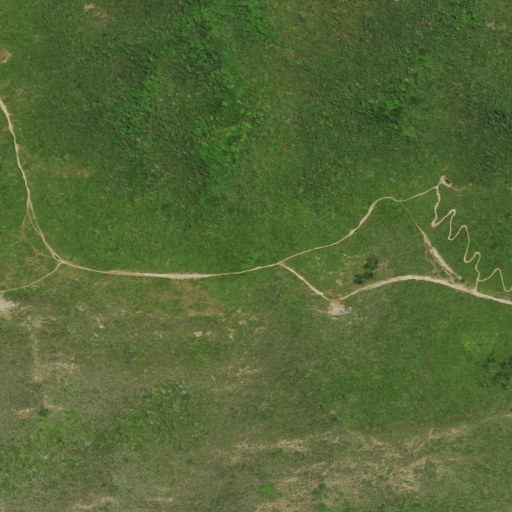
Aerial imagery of mountain in California named San Pedro Mountain containing shrub and mixed forest